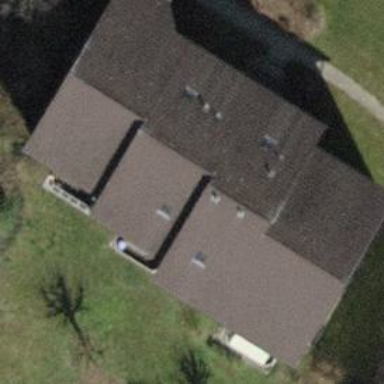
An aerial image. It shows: Building with pitched roof.